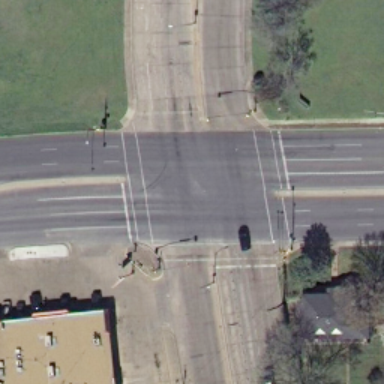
An intersection with no cars or pedestrians .